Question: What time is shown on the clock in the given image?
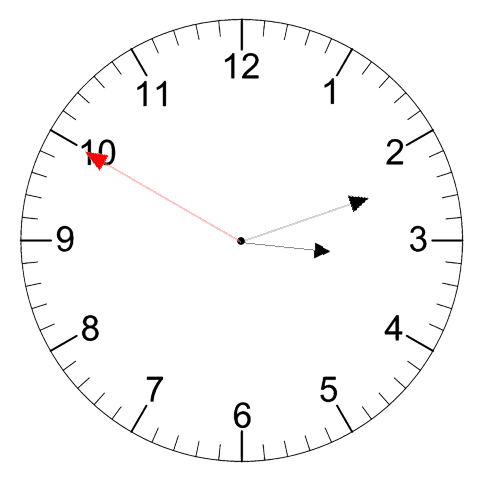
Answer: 03:11:50